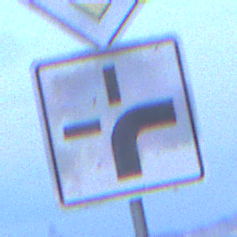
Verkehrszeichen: VerlaufVorfahrtsstrasse3
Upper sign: Vorfahrtsstrasse
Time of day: Dawn
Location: Outdoor (Urban)
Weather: PartlyCloudy
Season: NotSpecified
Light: Natural